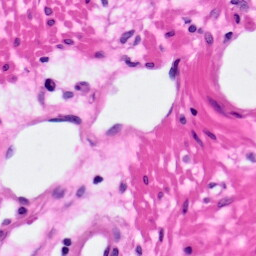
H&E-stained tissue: Pancreatic